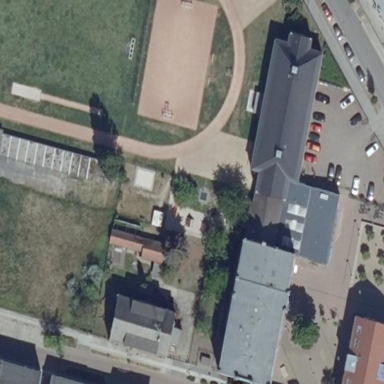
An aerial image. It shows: School.